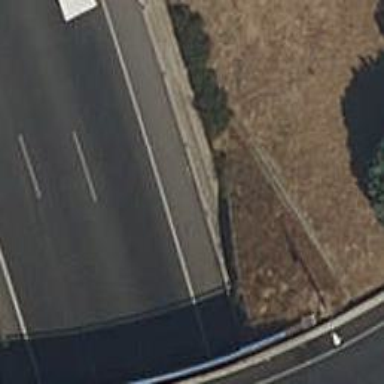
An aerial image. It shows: Guard rail as barrier.